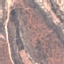
Land use / land cover class: HerbaceousVegetation